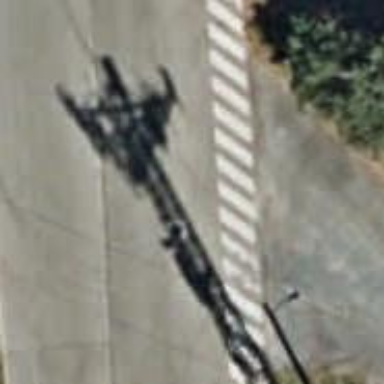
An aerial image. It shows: Uncontrolled road crossing.